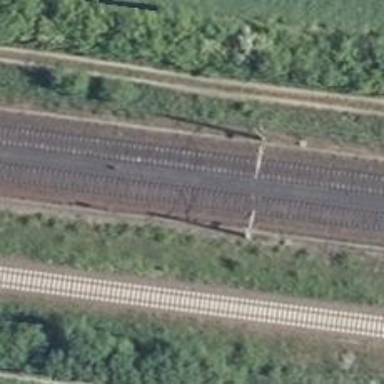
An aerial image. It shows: Milestone along the railway track with catenary mast.